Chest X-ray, AP view. Patient: 21 years old, sex F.
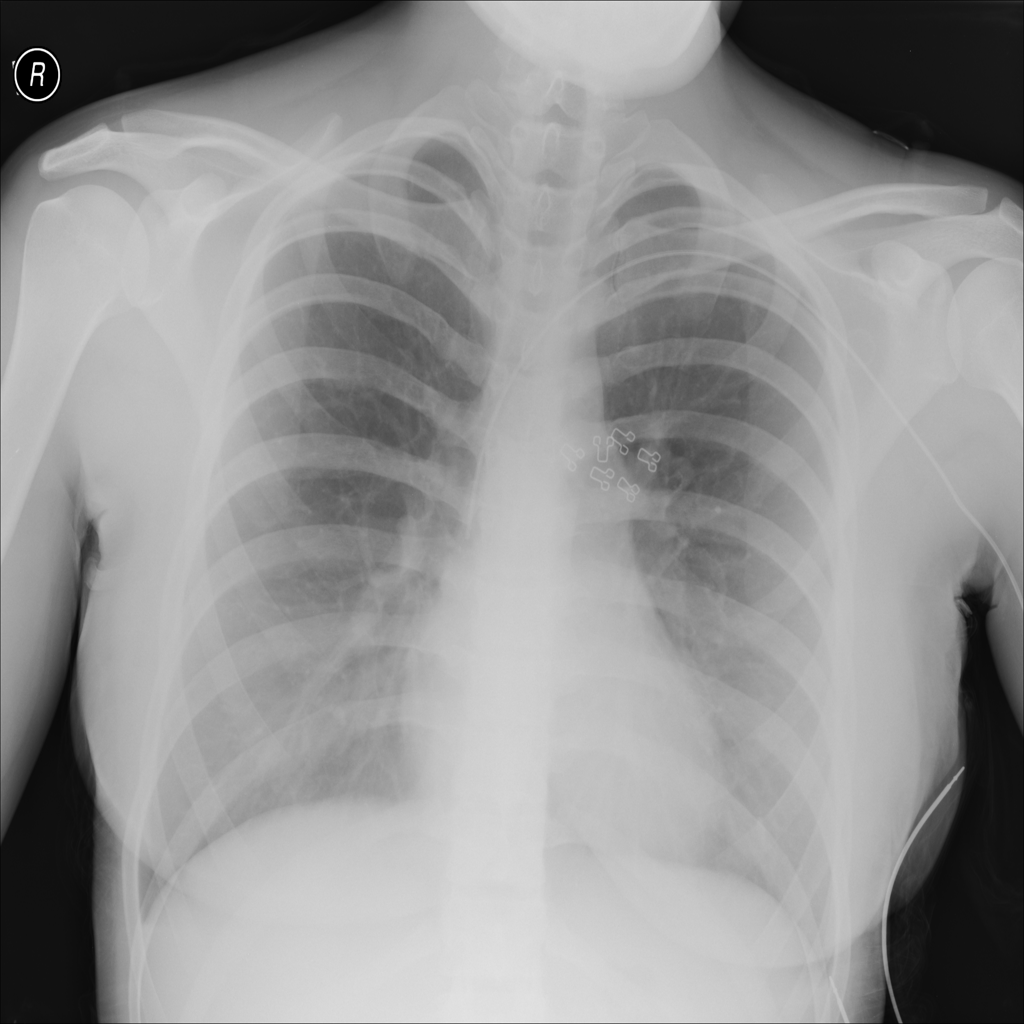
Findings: No Finding